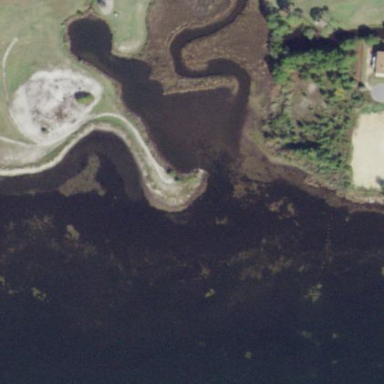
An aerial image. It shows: Marsh wetland.